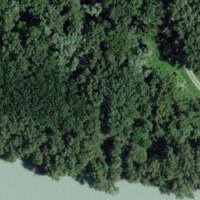
EUNIS habitat code: 43
Species observed at this site:
Populus tremula